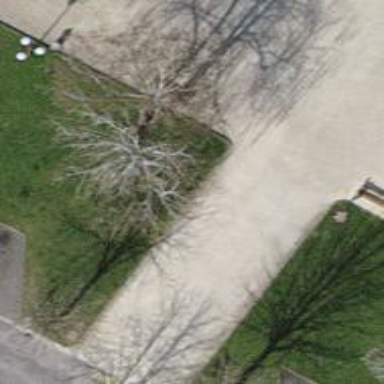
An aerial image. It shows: Broadleaved deciduous tree located in park.